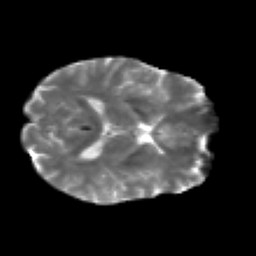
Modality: T2w
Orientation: axial
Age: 31
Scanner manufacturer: siemens
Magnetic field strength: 3 T
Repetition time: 2.2 s
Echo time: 0.084 s